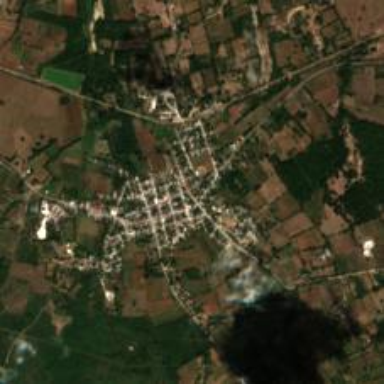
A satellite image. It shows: Town.